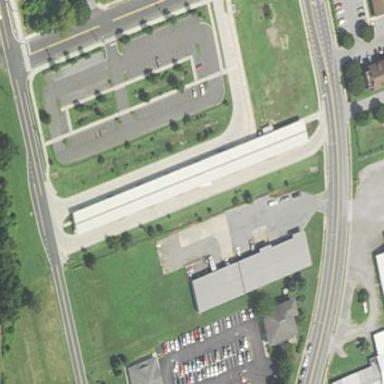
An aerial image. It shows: Building serving as bus station.